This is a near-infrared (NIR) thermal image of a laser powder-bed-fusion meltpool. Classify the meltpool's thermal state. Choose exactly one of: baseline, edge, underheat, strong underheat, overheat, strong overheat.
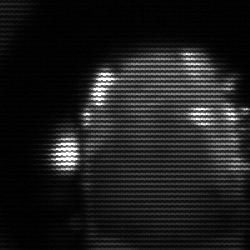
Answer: baseline